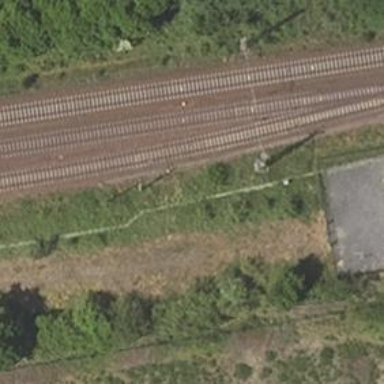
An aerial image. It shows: Electrified rail siding with contact line.